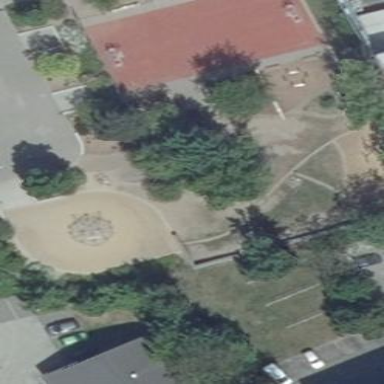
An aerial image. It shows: Playground area for leisure activities on the land.